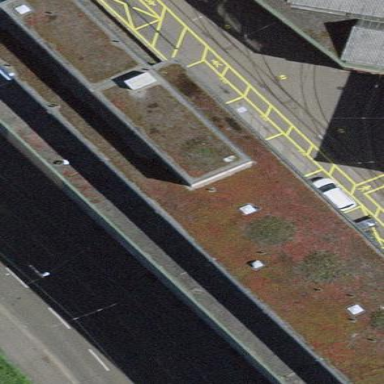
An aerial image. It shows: Commercial building.